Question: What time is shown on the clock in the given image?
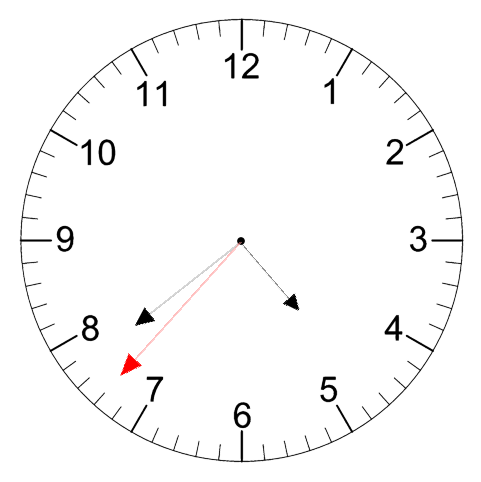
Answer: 04:38:37